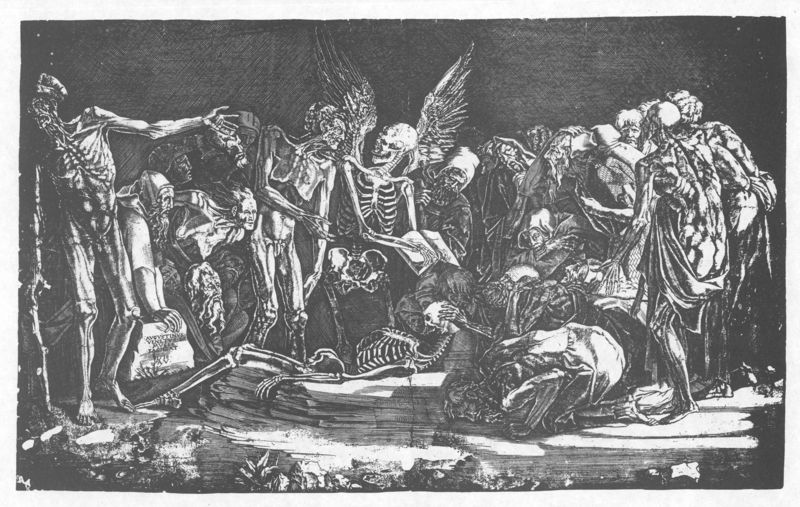
Titel: Streit des Todes mit dem Teufel um die Seele
Künstler: Agostino Veneziano
Schlagwörter: dunkel, flügel, schatten, weiß, menschen, frau, grau, licht, schwarz, bart, tod, knochen, buch, rippen, skelett, verwesung, grab, monster, gerippe, skelette, skeletter, nekromatie, nekromanten